Field crop: tomato
Growth stage: 2
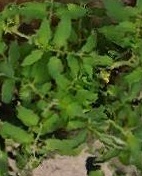
Species: tomato